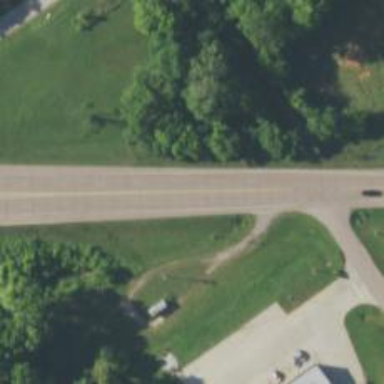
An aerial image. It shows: Secondary road.